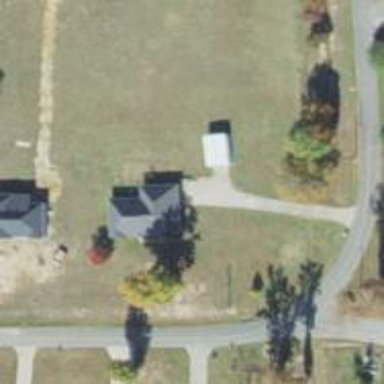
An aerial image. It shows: Driveway.